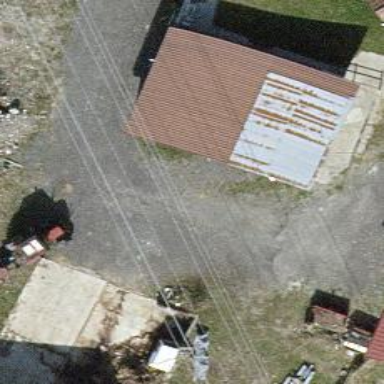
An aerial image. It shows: Warehouse.